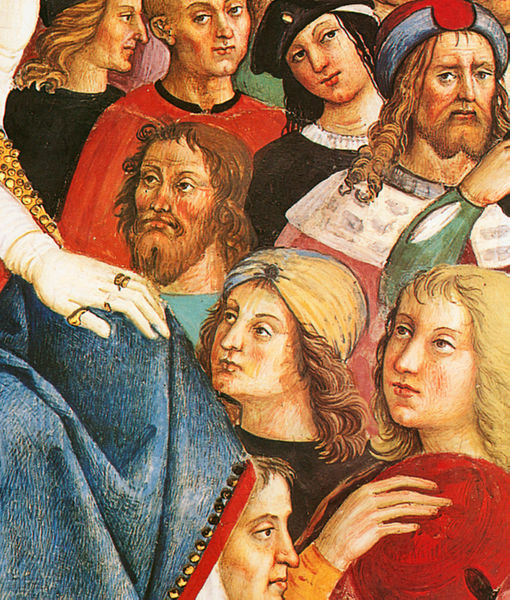
Titel: Aeneas Sylvius segnet die Menge
Institution: Siena, Kathedrale, Südwestliche Wand, siebte Szene
Schlagwörter: blau, gemälde, hand, kopf, mann, weiß, frauen, gelb, grün, menschen, ausschnitt, bunt, daumen, frau, haar, hut, kleid, köpfe, mund, männer, nase, orange, schwarz, blick, rot, leute, bart, blond, bärte, gesichter, kappe, mütze, augen, blicke, gesicht, kleidung, mensch, bild, hände, auge, gewand, gold, haare, lange haare, mantel, brünett, locken, traurig, kopfbedeckung, farbig, zuschauer, farben, ausdruck, könig, thron, detail, nah, ernst, mimik, ring, ringe, bürger, menschenmenge, altar, mittelalter, skeptisch, balu, macht, dürer, anbeten, maria, madonna, turban, brünette, geschmeide, aufschauen, boticelli, muttergottes, aufblicken, untertanen, thrion